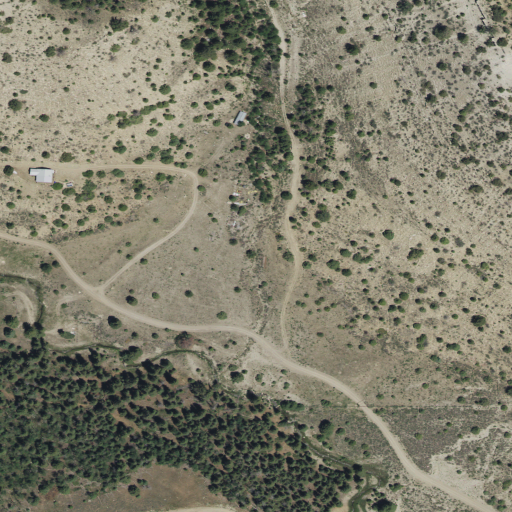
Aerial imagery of valley in Utah named Colby Canyon containing shrub, evergreen forest, open development, mixed forest, and deciduous forest